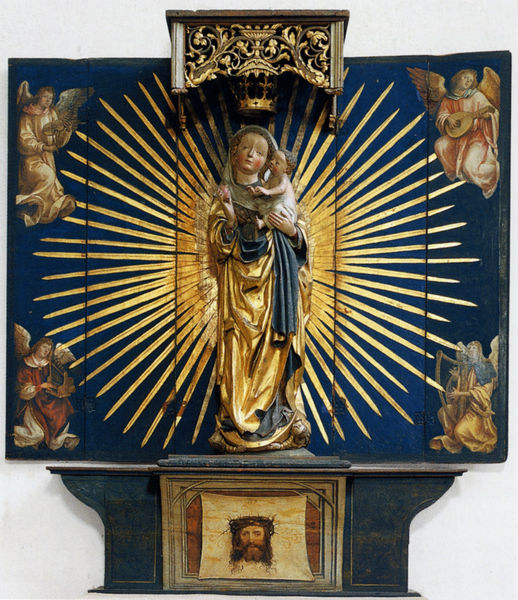
Titel: Marienaltar
Künstler: unbekannt
Standort: Schwabach
Institution: Stadtpfarrkirche St. Johannes d.T. und St. Martin
Schlagwörter: blau, blätter, dunkel, flügel, fuß, gott, hand, kopf, körper, umhang, wolken, gelb, ocker, frisur, holz, kleid, mund, nase, weiss, dach, rot, schleier, tuch, beige, bart, arm, augen, falten, gesicht, johannes, stehen, tragen, gesten, hals, hände, kirche, sonne, gewand, gold, haare, kelch, pose, stehend, kind, mutter, instrumente, musik, gotik, krone, löckchen, engel, skulptur, statue, apfel, farbig, wangen, hocke, baby, falte, musizieren, plastik, podest, foto, fotografie, photographie, vier, mond, sonnenstrahl, stern, strahlen, jungfrau, mondsichel, strahl, kranz, altar, hochaltar, schnitzerei, photo, ecken, geige, geflügel, heiligenschein, nimbus, farbfoto, gotisch, christus, jesus, jesus christus, pieta, mittelalter, baldachin, huldigung, königin, heilige, laute, gefasst, golden, harfe, lyra, heilig, maria, madonna, heiland, mutter gottes, veronika, erzengel, fassung, schrein, dornenkrone, sohn, aureole, erlöser, tryptichon, gottesmutter, jesuskind, markus, spätgotik, gesprenge, predella, retabel, blai, halo, grabtuch, rote wangen, mandorla, triptychon, musikinstrumente, strahlenkranz, gabriel, evangelisten, mondischel, schweisstuch, vera icon, lukas, veronica, matthäus, altarretabel, flügelretabel, klappaltar, aposteln, christusknabe, christuskopf, farbfassung, flüfel, gesprnge, goldfassung, holzschnitzerei, lauten, musizierende engel, muutergottes, predlla, retable, schnitzalatr, vernonika, messias, mandola, marienfigur, jesustuch, gled